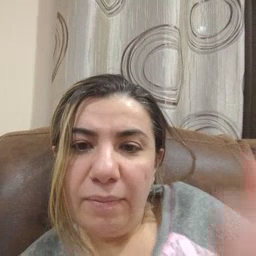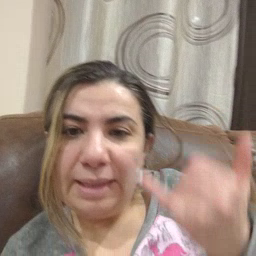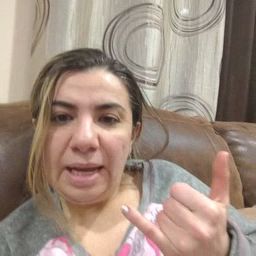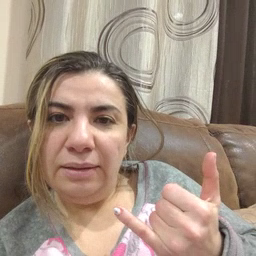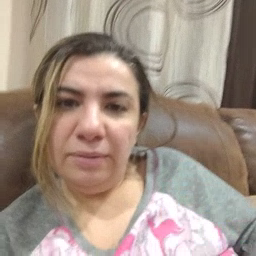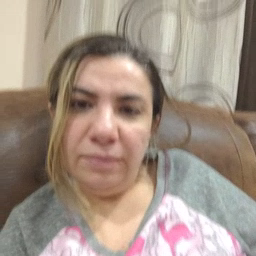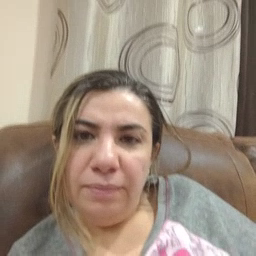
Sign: now